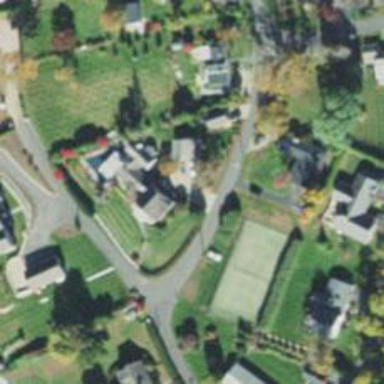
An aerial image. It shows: Driveway.